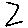
Label: zigzag